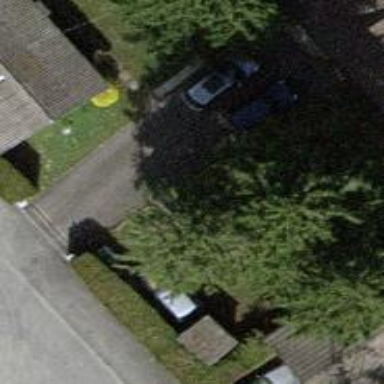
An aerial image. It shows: Evergreen needle-leaved tree.